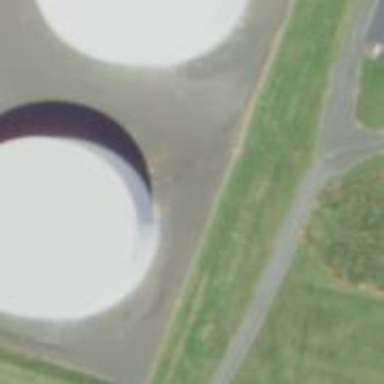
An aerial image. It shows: Storage tank that is man-made.